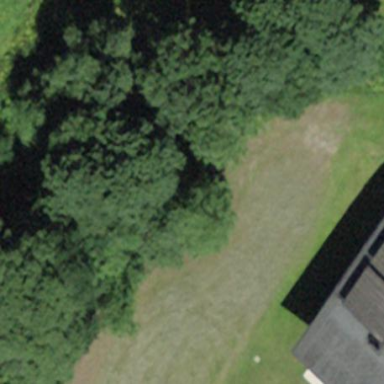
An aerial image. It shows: Forest area.